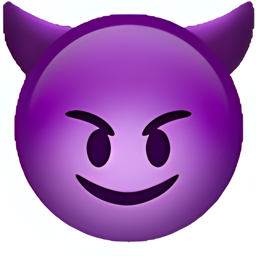
Name: smiling face with horns
Emoji: 😈
Group: Smileys & Emotion
Sub-group: face-negative